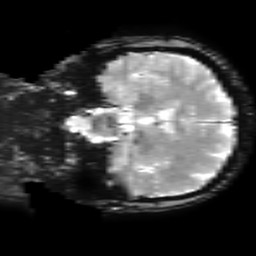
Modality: T2starw
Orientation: coronal
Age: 67
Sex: male
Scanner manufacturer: ge
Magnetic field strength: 3 T
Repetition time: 0.65 s
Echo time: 0.02 s